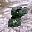
Label: 8